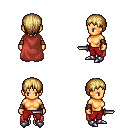
a pixel art fantasy rpg character, female body template, human, tanned skin, maroon cape, red pants, blonde plain hairstyle, leather bracers, metal boots, dagger, four views (front, back, left, right), 2x2 character sprite sheet, small pixel art, hard edges, no anti-aliasing